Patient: sex M, age 65
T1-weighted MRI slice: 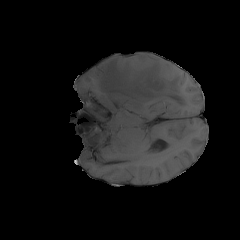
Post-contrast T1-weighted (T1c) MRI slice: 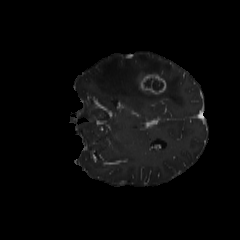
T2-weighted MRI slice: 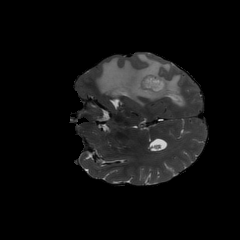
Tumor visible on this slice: yes
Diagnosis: Glioblastoma, IDH-wildtype
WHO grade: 4